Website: ulta-beauty
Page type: delivery-shipping
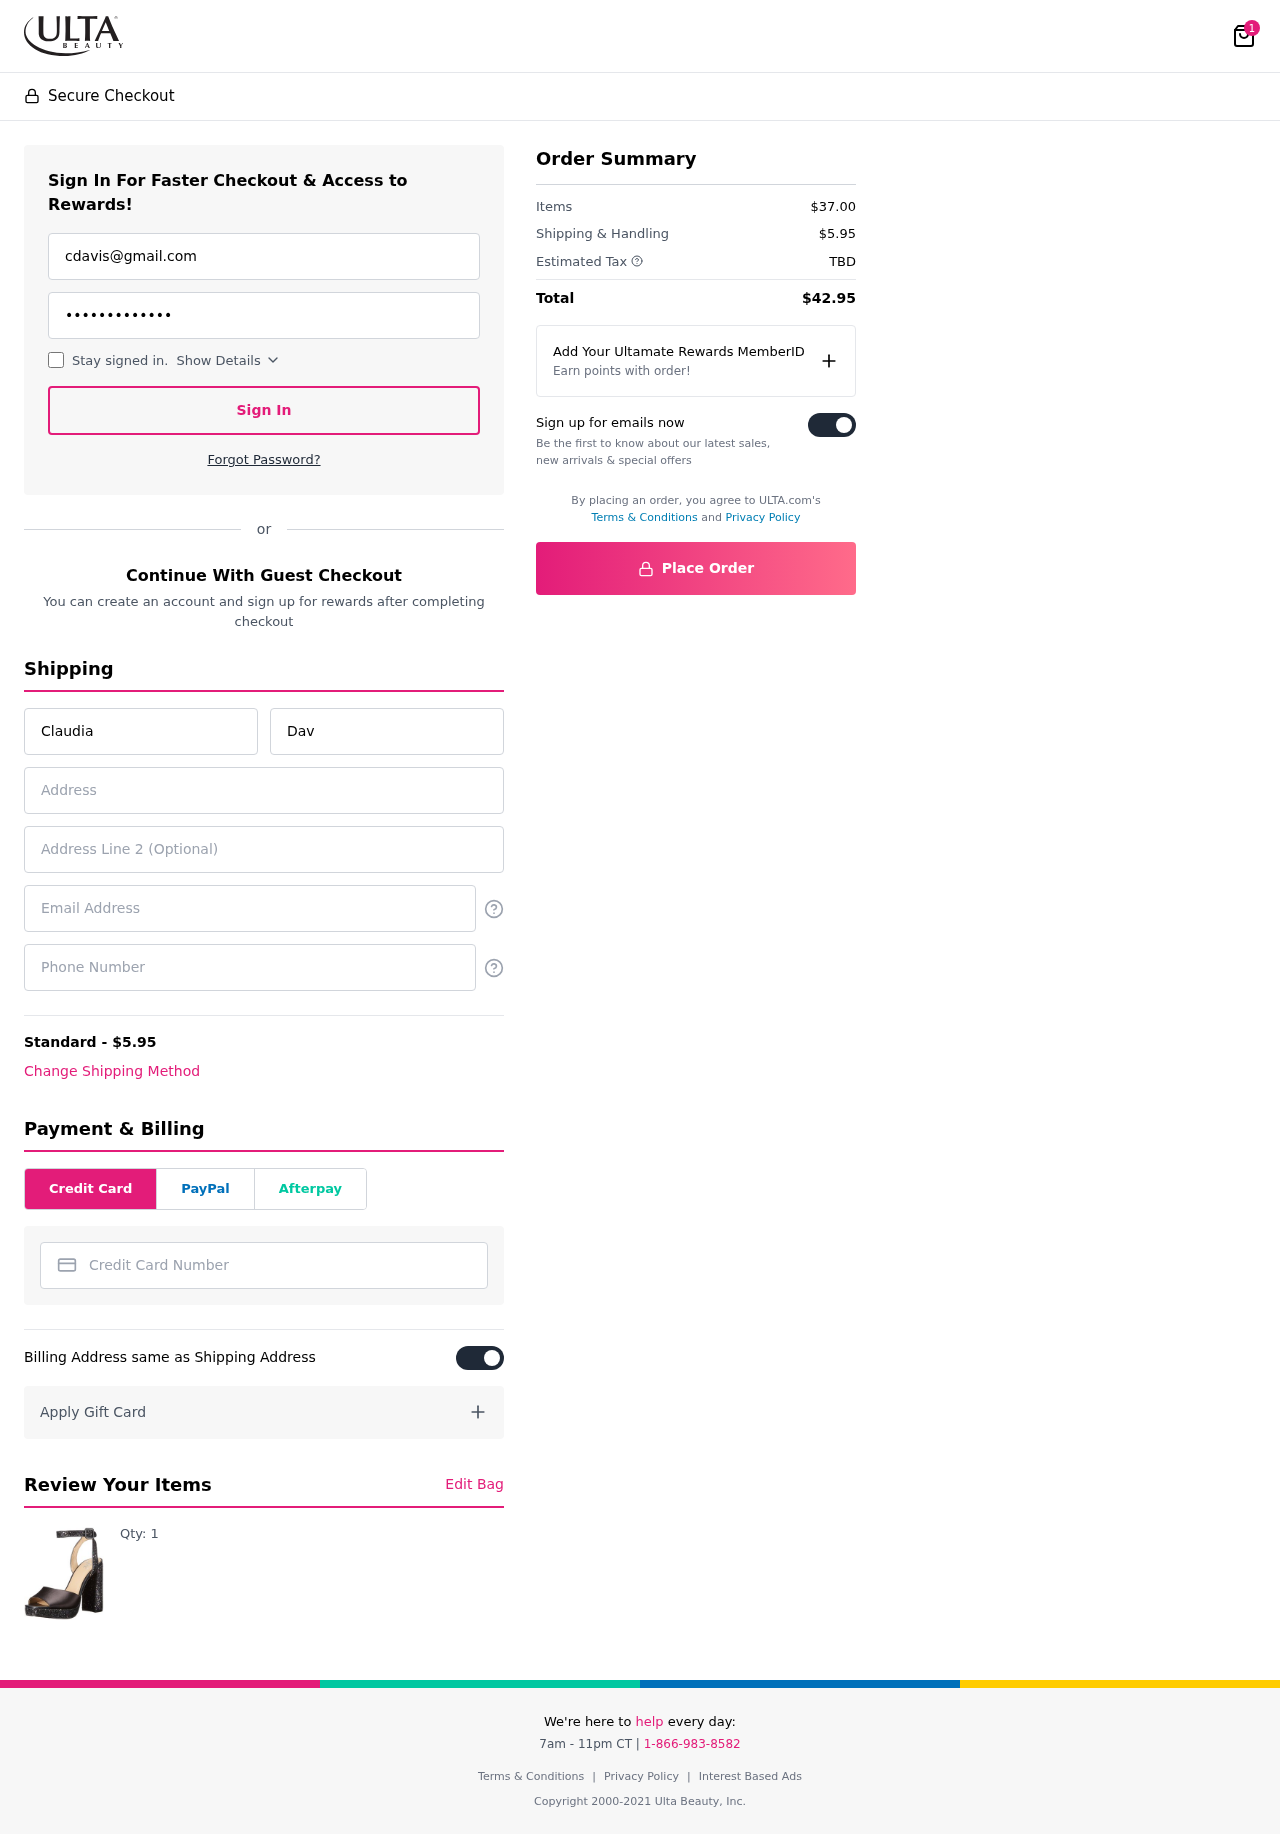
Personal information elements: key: PII_CARD_NUMBER
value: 4044 7250 7492 8500
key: PII_EMAIL
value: cdavis@gmail.com
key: PII_EMAIL2
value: cdavis@gmail.com
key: PII_FIRSTNAME
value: Claudia
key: PII_LASTNAME
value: Davis
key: PII_PHONE
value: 3969398578
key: PII_STREET
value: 03556 Maria Roads Suite 165
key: PII_STREET2
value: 081 Guzman Rapids Apt. 362
Product elements: key: PRODUCT1_QUANTITY
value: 1
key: PRODUCT1
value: Qty: 1
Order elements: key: ORDER_NUM_ITEMS
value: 1
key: ORDER_SHIPPING_COST
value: $5.95
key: ORDER_SUBTOTAL
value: $37.00
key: ORDER_TAX
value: TBD
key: ORDER_TOTAL
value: $42.95